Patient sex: M
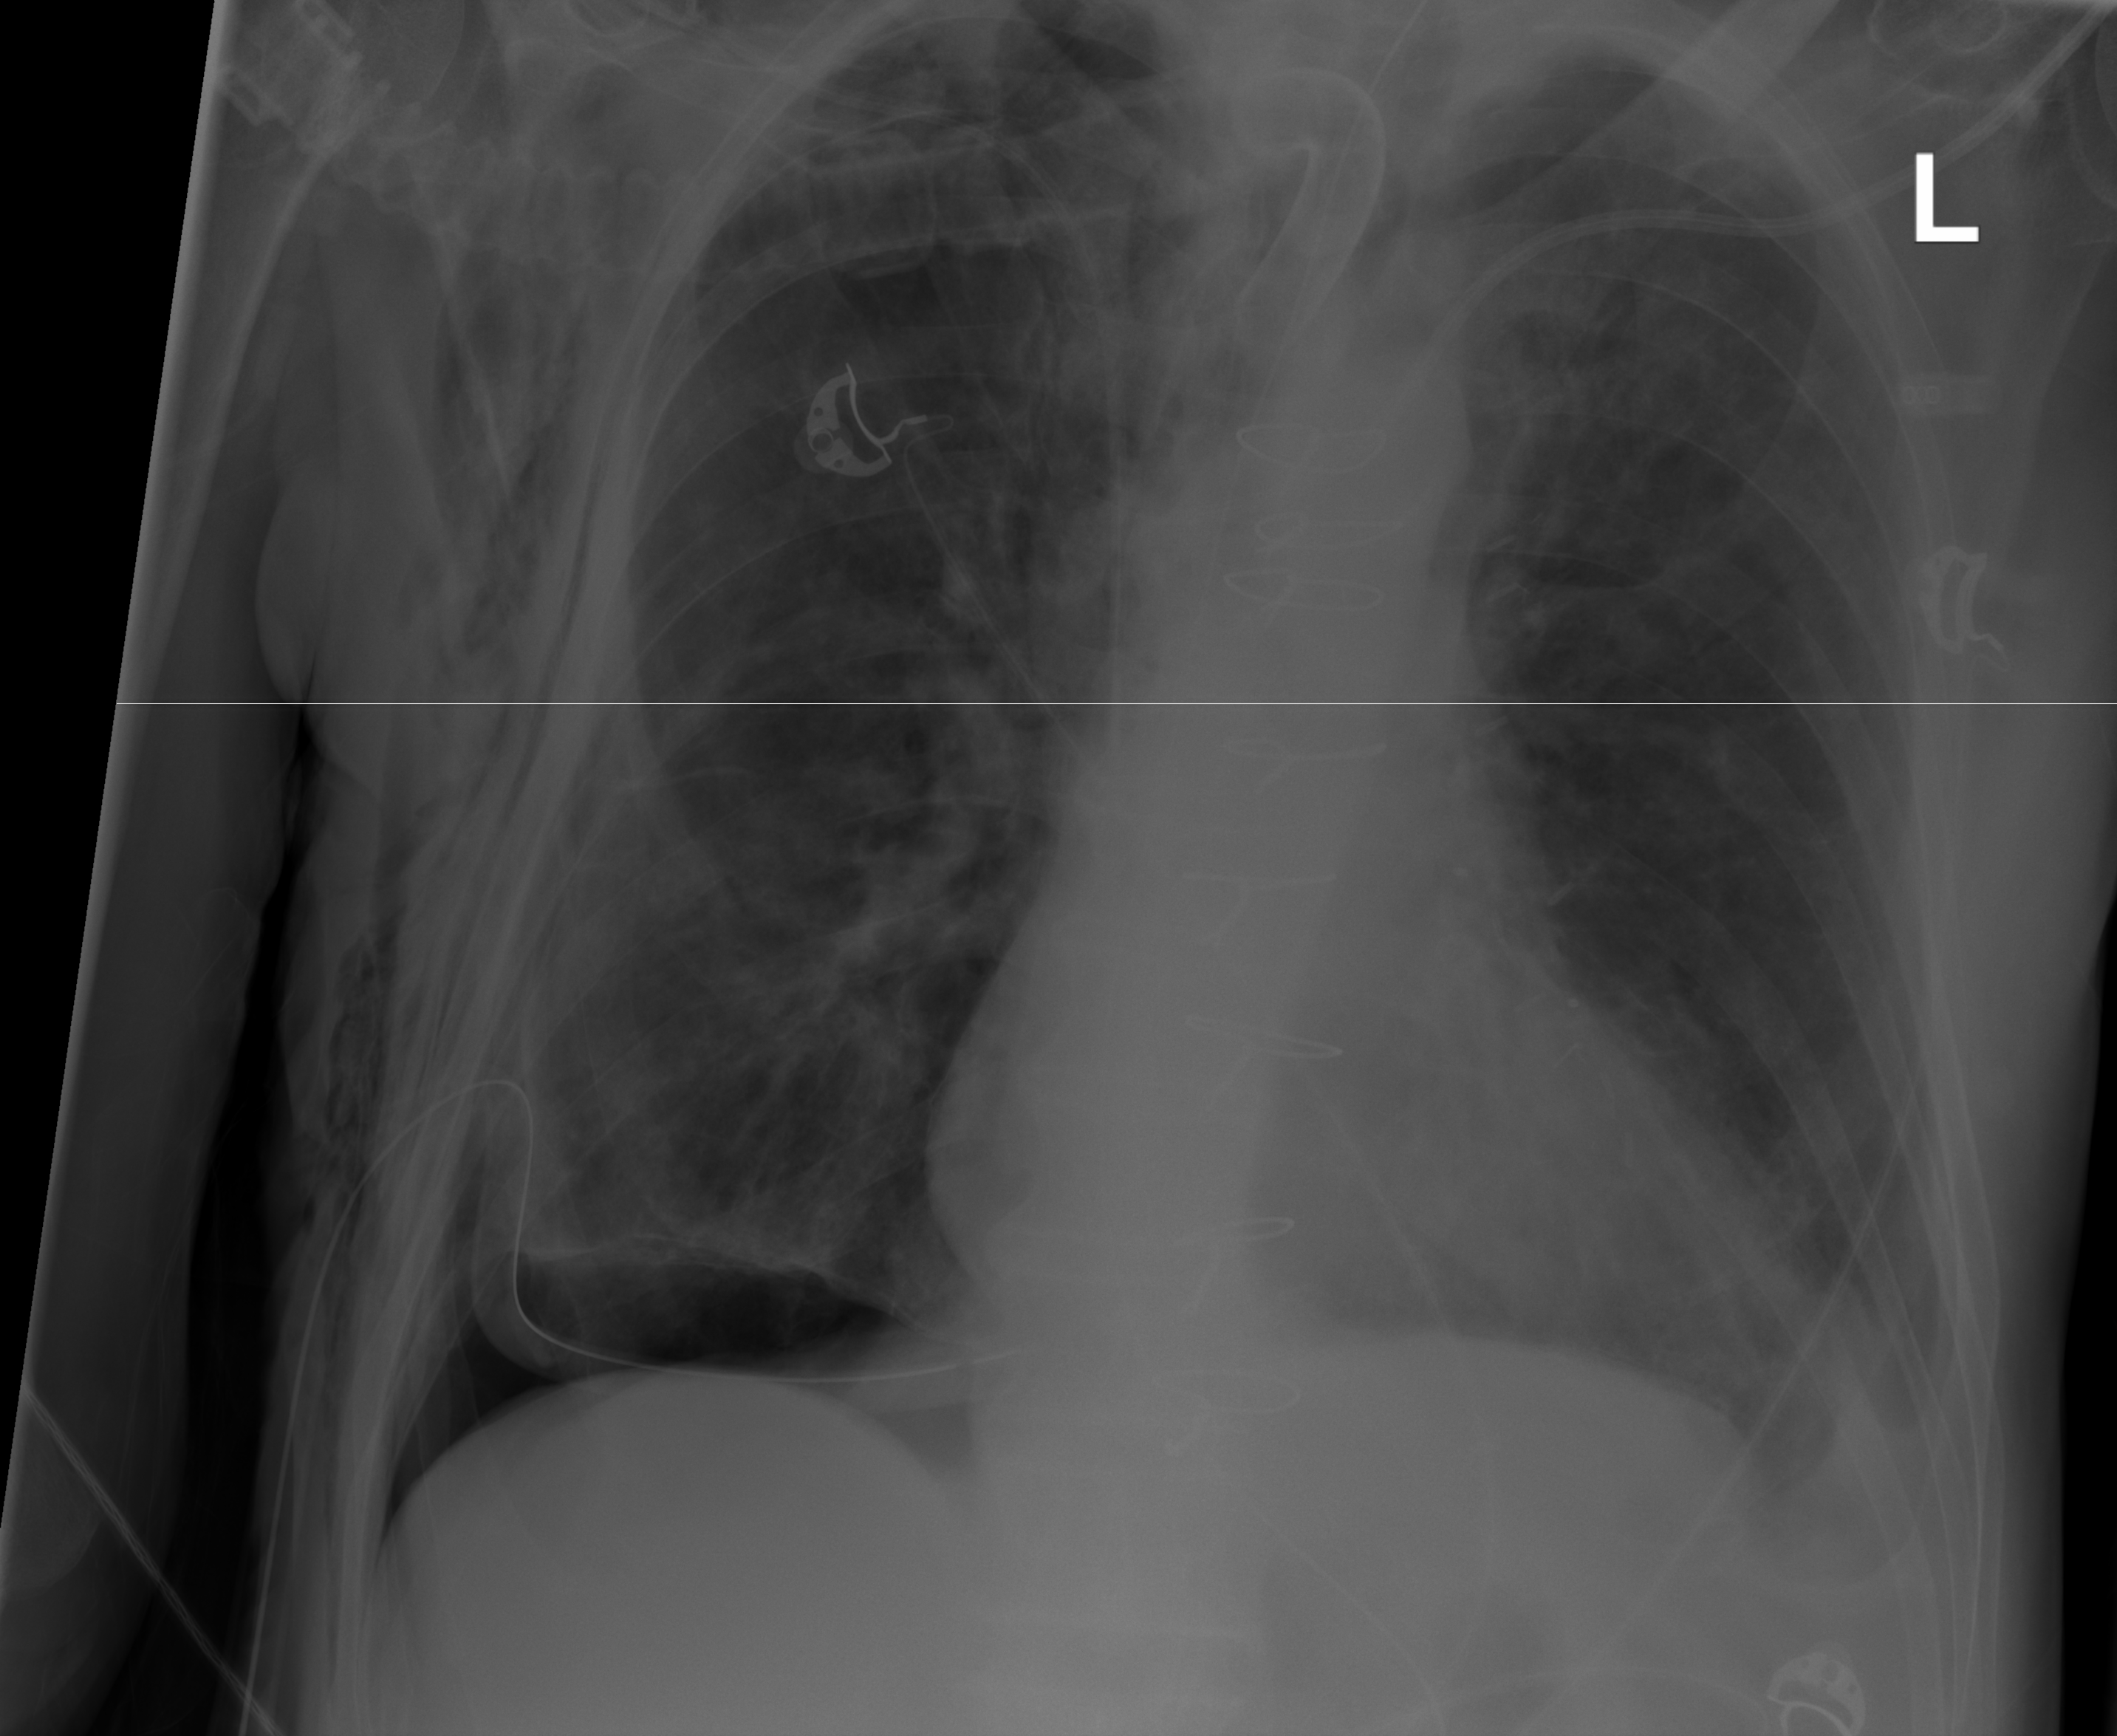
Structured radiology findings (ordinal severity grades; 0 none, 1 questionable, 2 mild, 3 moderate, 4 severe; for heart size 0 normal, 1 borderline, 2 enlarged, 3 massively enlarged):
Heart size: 1
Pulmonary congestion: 2
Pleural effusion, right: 0
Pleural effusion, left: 2
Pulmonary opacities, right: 0
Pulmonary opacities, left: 0
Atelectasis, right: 2
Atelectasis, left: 2